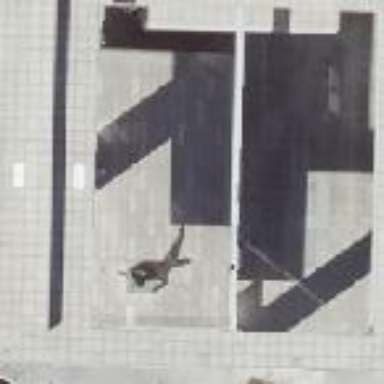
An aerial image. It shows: White building with flat roof.